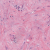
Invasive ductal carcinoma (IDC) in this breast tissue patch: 0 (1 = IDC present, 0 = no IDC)